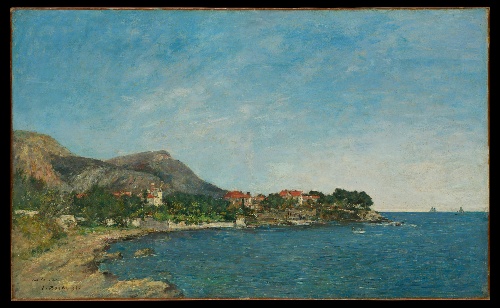
Title: Beaulieu: The Bay of Fourmis
Artist: Eugène Boudin
Artist bio: French, Honfleur 1824–1898 Deauville
Date: 1892
Object type: Painting
Classification: Paintings
Medium: Oil on canvas
Dimensions: 21 5/8 x 35 1/2 in. (54.9 x 90.2 cm)
Department: European Paintings
Credit line: Bequest of Jacob Ruppert, 1939
Accession year: 1939
Repository: Metropolitan Museum of Art, New York, NY
Tags: Seas|Landscapes